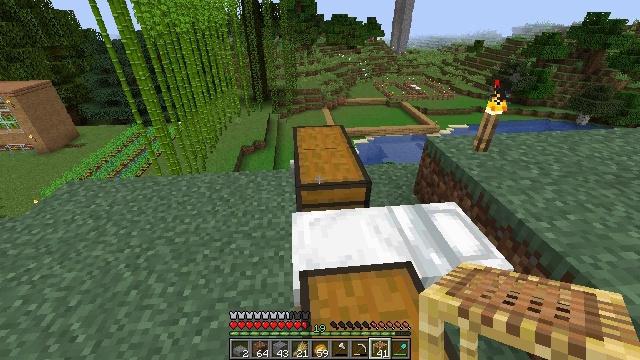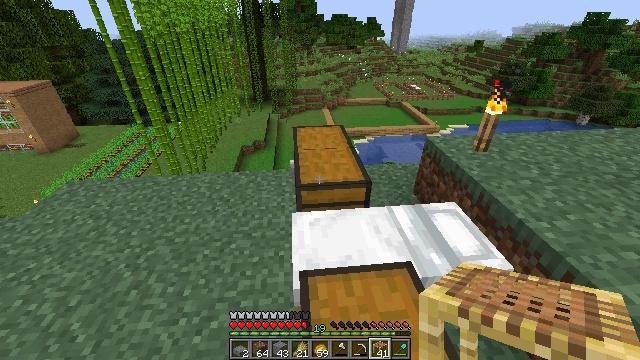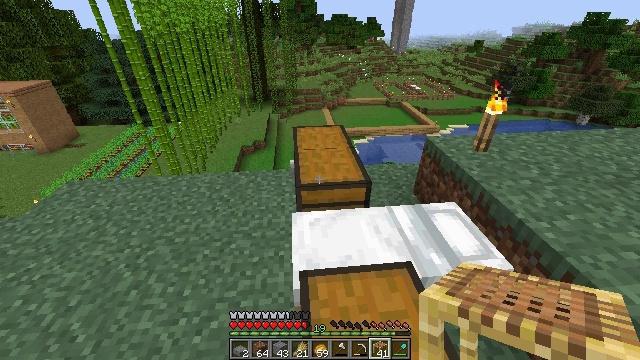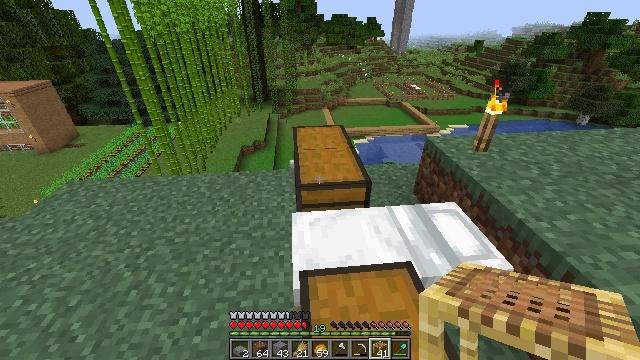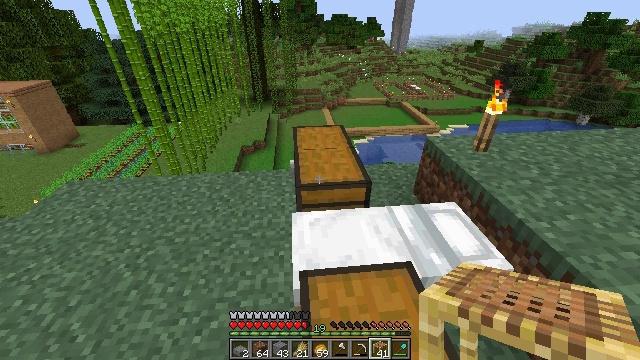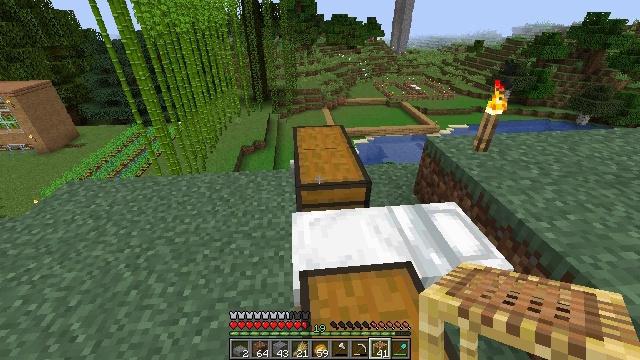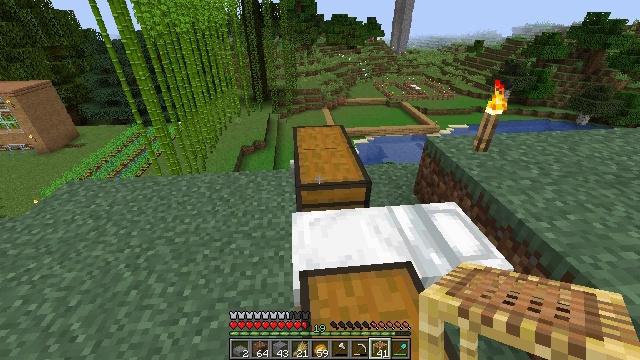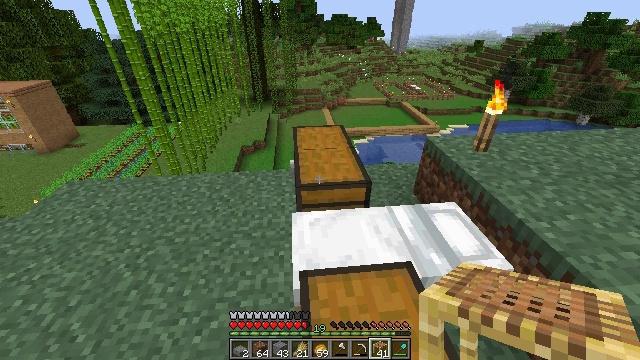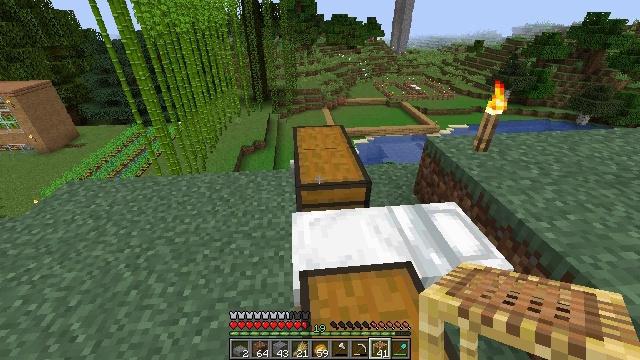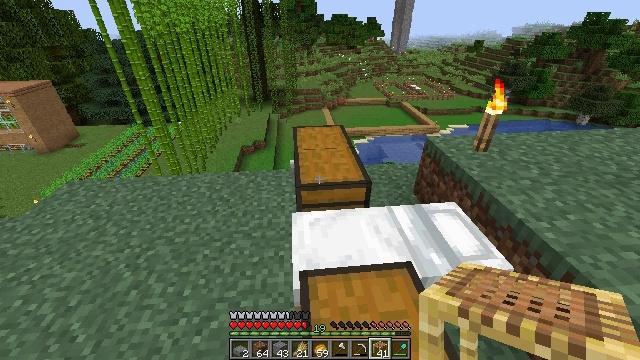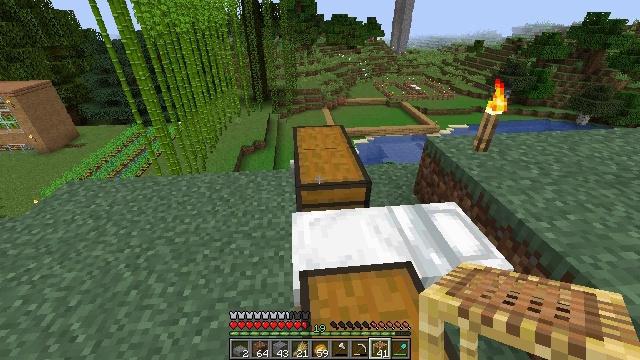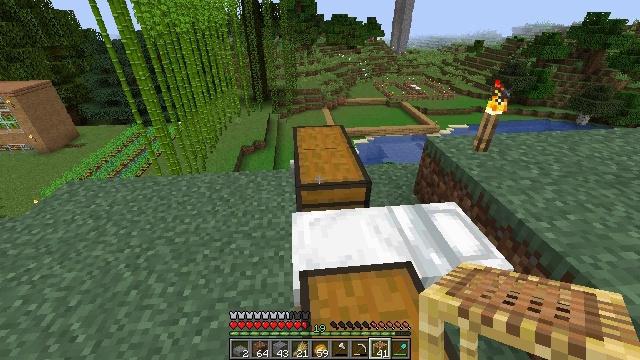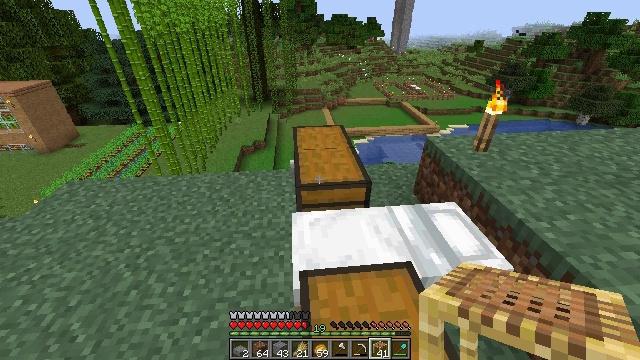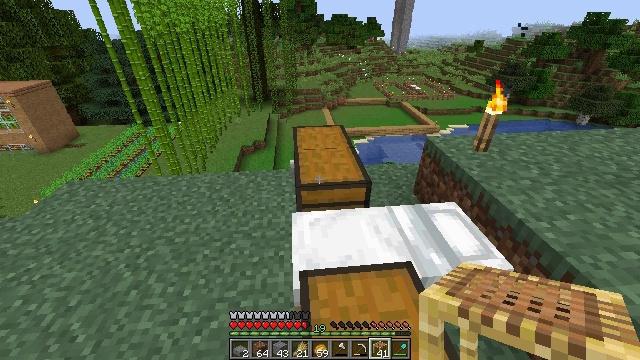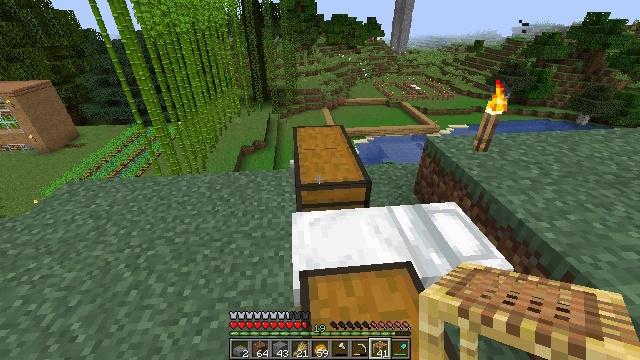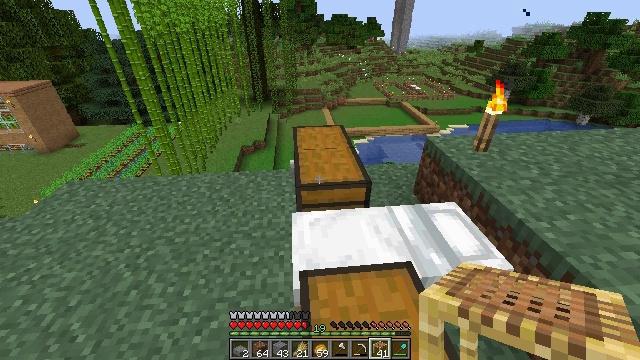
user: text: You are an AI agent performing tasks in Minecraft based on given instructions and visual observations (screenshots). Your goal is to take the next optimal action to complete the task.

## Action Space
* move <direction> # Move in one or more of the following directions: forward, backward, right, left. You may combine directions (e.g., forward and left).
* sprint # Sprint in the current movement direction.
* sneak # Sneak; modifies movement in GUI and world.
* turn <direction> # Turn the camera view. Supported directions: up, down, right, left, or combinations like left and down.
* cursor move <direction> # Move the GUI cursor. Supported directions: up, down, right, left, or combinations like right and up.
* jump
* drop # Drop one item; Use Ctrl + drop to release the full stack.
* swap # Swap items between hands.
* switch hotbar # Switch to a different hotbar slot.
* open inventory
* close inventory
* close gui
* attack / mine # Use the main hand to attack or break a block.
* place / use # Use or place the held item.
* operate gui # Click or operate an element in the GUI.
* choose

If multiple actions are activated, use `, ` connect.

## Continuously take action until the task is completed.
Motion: motion action
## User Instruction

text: Turn sand into glass in the furnace.
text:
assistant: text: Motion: no_op
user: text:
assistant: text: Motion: no_op
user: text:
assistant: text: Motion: no_op
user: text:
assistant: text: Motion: no_op
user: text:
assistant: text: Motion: no_op
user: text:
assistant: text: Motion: no_op
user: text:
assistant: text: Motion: no_op
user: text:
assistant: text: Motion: no_op
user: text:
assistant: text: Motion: no_op
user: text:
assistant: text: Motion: no_op
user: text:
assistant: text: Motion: no_op
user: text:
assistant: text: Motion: no_op
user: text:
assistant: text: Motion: no_op
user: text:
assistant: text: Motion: no_op
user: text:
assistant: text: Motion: no_op
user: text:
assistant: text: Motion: no_op
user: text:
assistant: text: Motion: no_op
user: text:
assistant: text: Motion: no_op
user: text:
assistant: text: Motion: no_op
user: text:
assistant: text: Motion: no_op
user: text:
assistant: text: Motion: no_op
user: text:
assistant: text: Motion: no_op
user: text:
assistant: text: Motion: no_op
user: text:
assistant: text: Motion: no_op
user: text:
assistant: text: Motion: no_op
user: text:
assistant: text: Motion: no_op
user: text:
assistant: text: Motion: no_op
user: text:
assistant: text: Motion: no_op
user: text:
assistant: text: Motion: no_op
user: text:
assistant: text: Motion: no_op